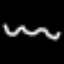
Label: squiggle